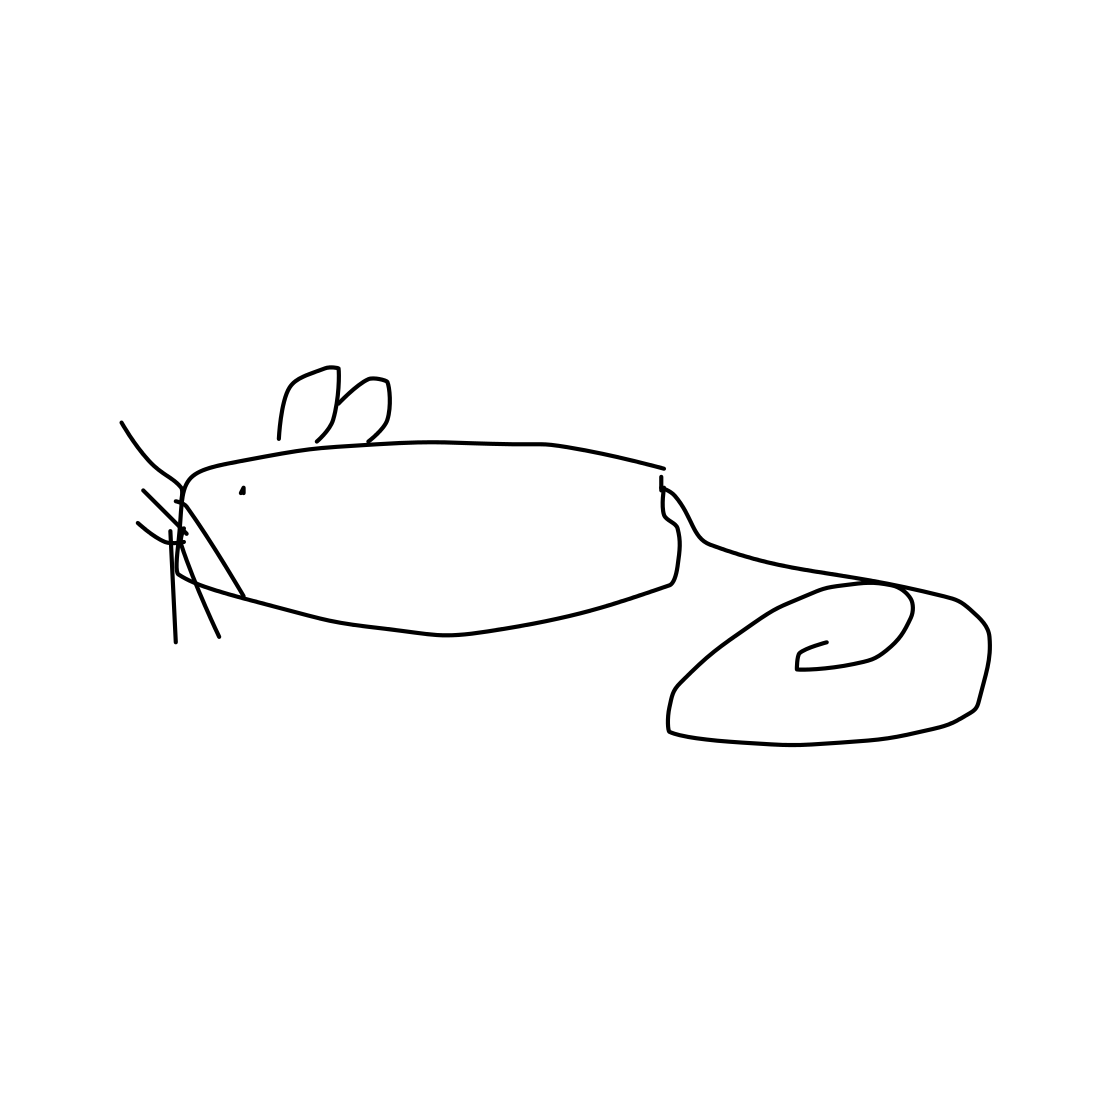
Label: mouse (animal)